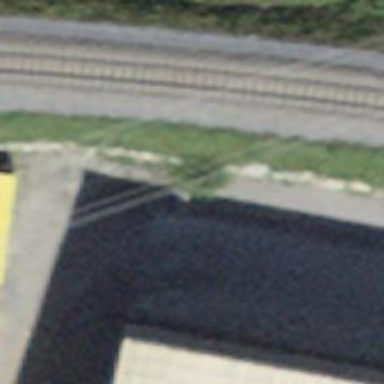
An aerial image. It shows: Railway buffer stop.